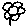
Label: flower